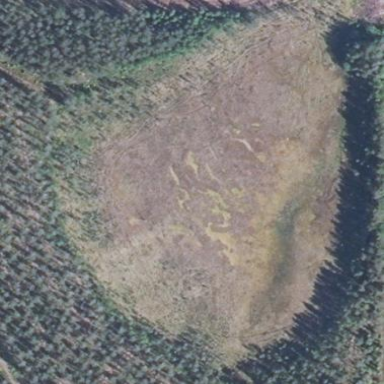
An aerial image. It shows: Bog wetland area.